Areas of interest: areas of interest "Park Square"
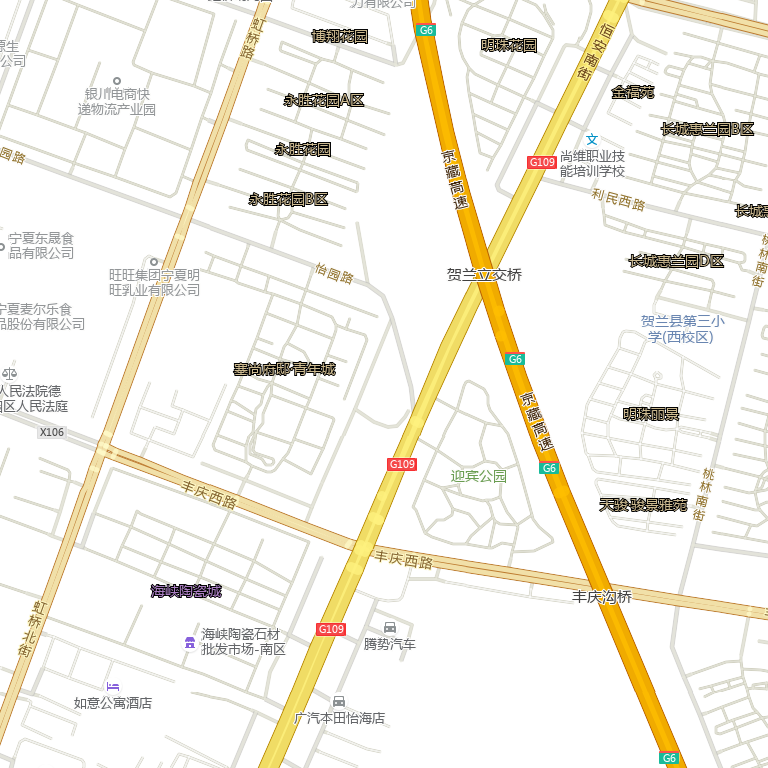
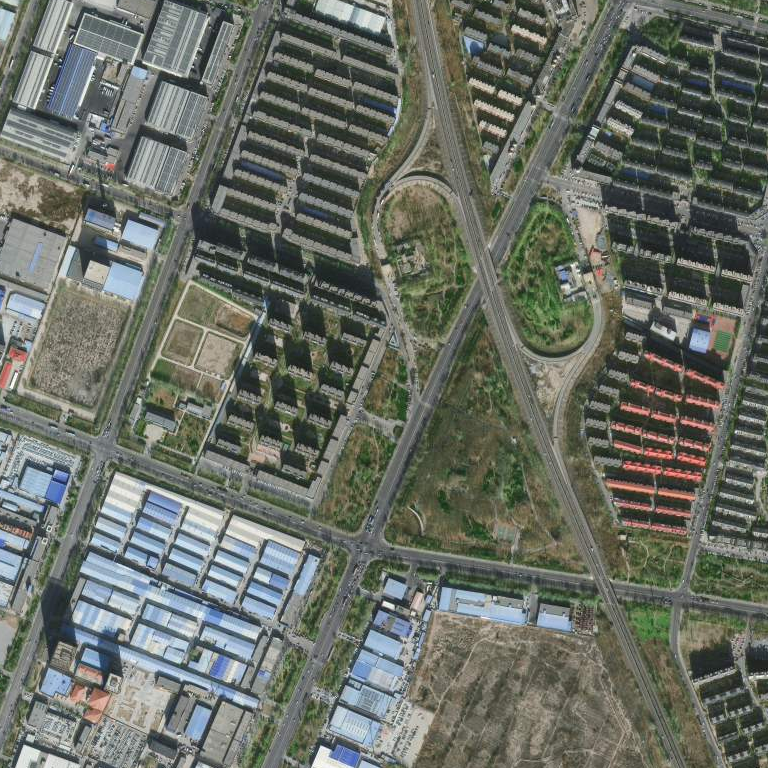